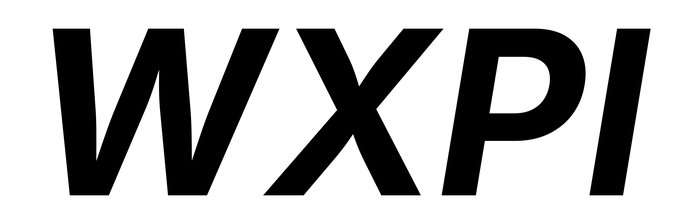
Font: Inter-Italic_Bold_Italic